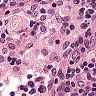
Metastatic tissue present: no